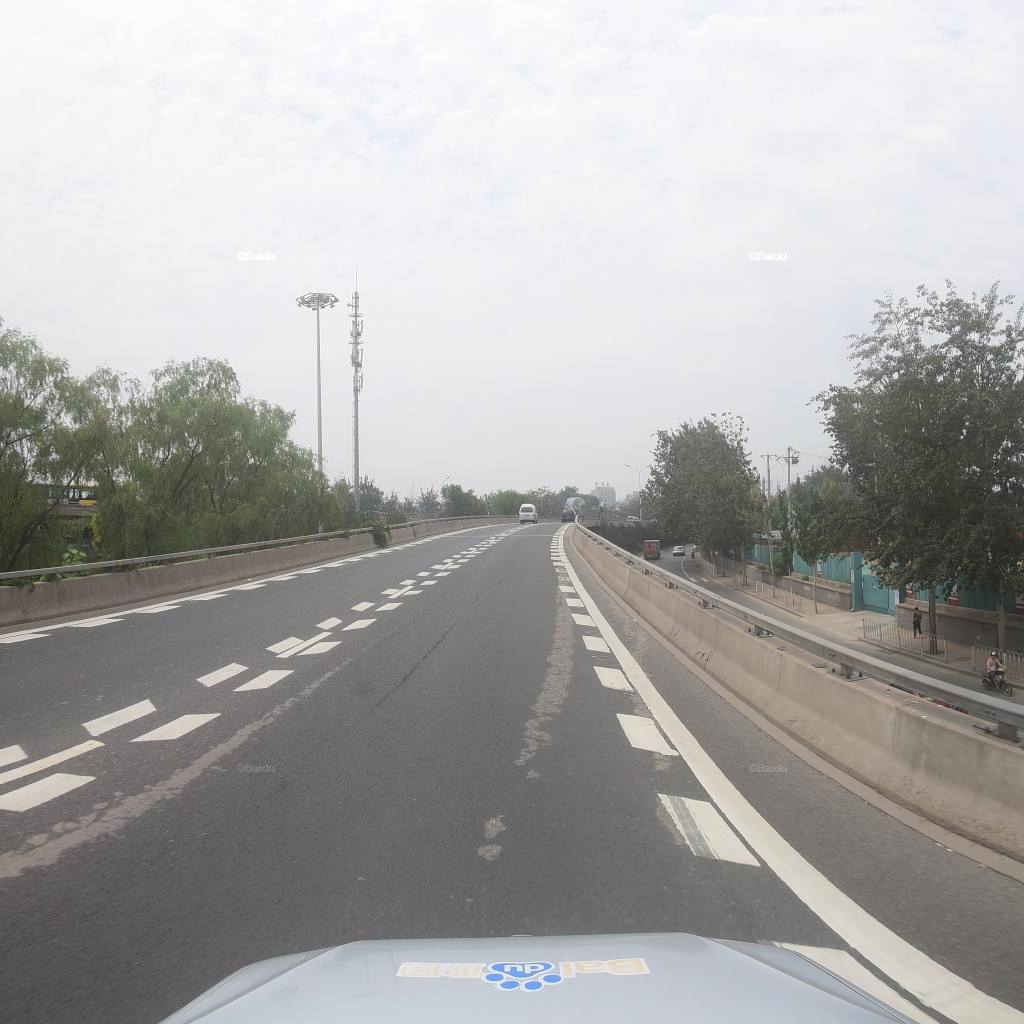
Region: Fengtai
Road damage annotations: longitudinal crack, longitudinal crack